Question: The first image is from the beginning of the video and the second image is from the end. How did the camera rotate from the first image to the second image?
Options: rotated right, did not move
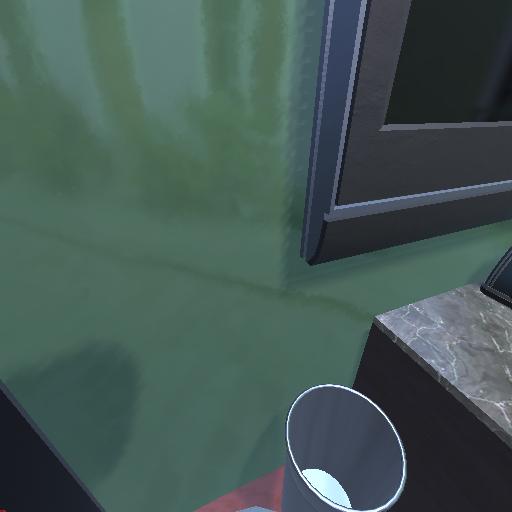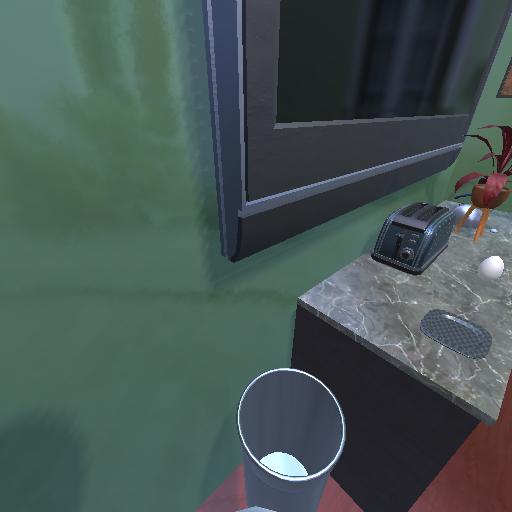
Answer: rotated right